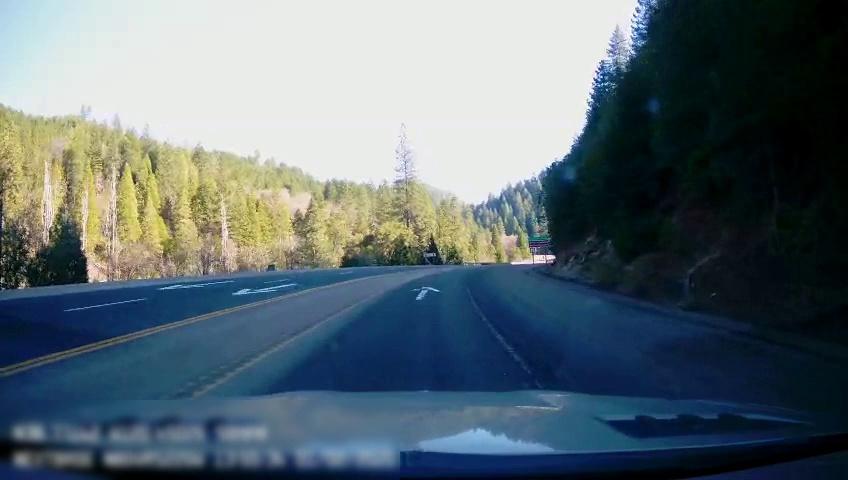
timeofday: Day
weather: Sunny
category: Drivable Space
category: Lanes | Opposite Lane
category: Lanes | Alternate Lane
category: Lanes | Opposite Lane
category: Lanes | Current Lane
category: Lanes | Alternate Lane
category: Lanes | Opposite Lane
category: Traffic | Signs